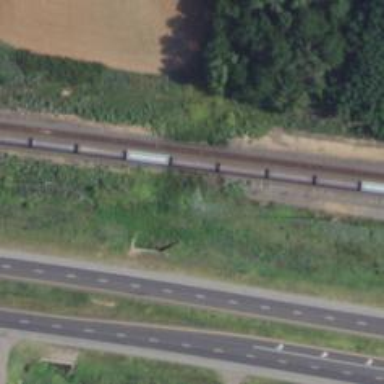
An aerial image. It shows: Railway track.